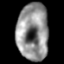
Tissue: lung
Cell type: Epithelial cells
Senescence score: 0.1838
Nuclear area (px): 1766
Mean DAPI intensity: 143.665